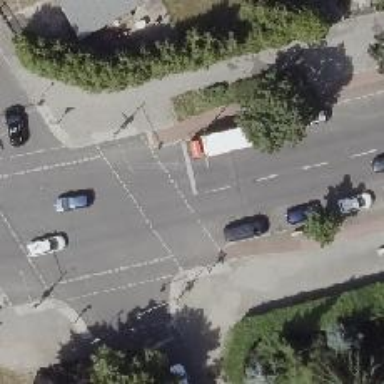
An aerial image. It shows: Road with traffic signals controlling the flow of traffic.